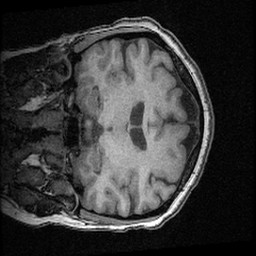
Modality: T1w
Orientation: coronal
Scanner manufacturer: ge
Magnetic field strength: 3 T
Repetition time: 0.008572 s
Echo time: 0.003384 s